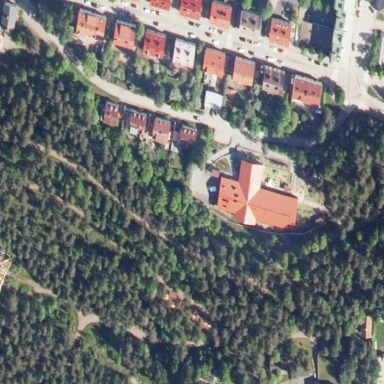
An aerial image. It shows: Kindergarten.